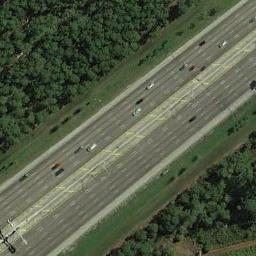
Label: freeway